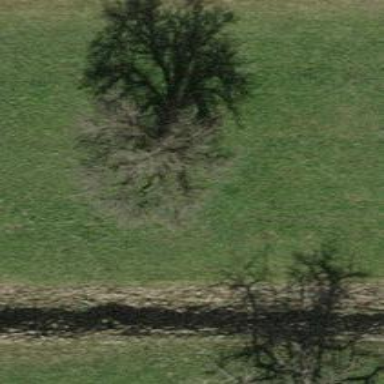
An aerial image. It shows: Single tag "natural: tree."